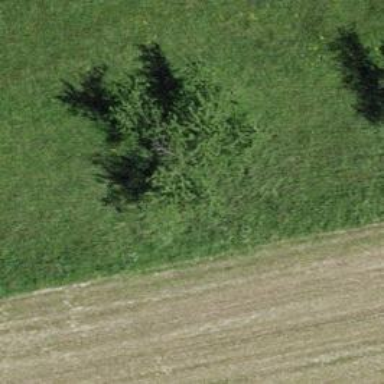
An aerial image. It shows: Agricultural area with deciduous broadleaved trees.